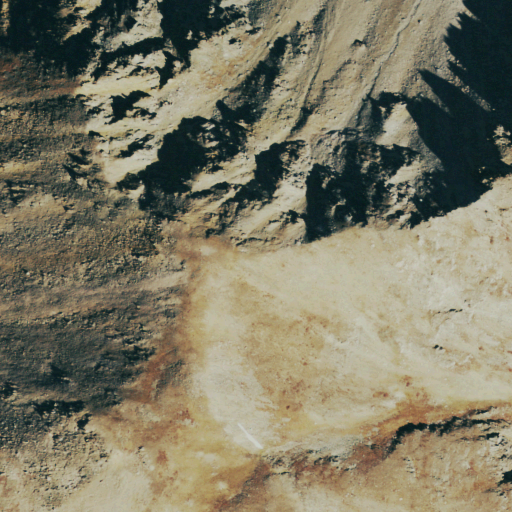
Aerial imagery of mountain in Colorado named Coon Hill containing barren land, shrub, grassland, and snow